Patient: sex F, age 72
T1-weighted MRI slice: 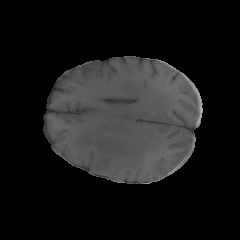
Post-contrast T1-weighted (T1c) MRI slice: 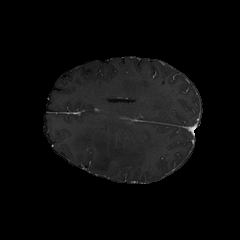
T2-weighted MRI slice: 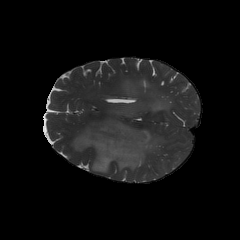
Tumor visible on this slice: yes
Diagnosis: Glioblastoma, IDH-wildtype
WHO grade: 4